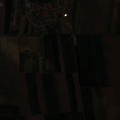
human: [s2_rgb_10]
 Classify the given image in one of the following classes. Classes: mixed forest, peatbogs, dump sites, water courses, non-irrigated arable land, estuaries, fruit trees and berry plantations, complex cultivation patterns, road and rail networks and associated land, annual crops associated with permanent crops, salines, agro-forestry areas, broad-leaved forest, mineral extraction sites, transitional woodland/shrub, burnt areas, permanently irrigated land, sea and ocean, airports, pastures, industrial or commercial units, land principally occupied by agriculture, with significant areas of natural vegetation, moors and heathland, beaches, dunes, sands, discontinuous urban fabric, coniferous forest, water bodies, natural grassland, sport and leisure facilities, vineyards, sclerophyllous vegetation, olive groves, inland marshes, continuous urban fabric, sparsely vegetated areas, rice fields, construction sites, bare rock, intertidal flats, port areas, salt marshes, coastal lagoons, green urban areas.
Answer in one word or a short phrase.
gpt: discontinuous urban fabric, non-irrigated arable land, vineyards